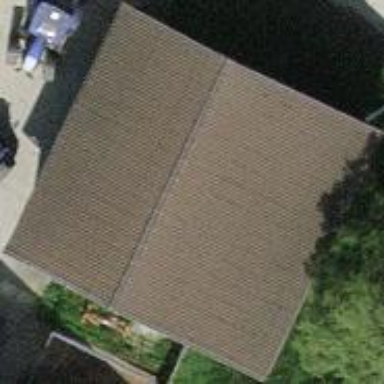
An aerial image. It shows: Gabled roof on farm auxiliary building.